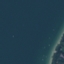
Land use / land cover class: SeaLake